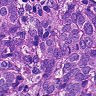
Metastatic tissue present: yes